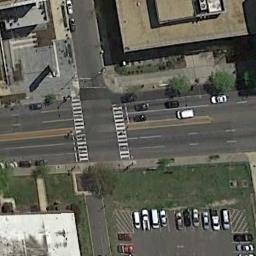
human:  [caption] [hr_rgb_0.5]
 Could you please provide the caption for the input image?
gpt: There is only traffic on the left side of the intersection .

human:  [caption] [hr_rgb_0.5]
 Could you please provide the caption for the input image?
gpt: An intersection with normal traffic is between some buildings and a parking lot .

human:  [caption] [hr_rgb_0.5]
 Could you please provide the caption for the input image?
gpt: There are several moving vehicles on the road at the intersection, There are many buildings and some trees around the intersection, And many cars are parked in the open space beside the intersection .

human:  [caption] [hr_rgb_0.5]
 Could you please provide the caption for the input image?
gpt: There are several cars at the intersection .

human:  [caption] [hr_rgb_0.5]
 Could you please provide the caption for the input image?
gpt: There are green lawns and a parking lot with some cars beside the intersection .